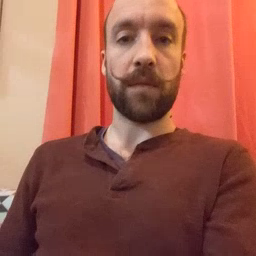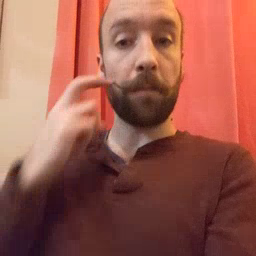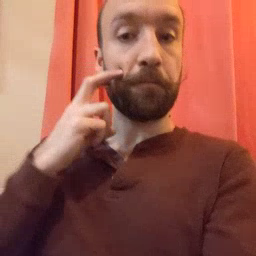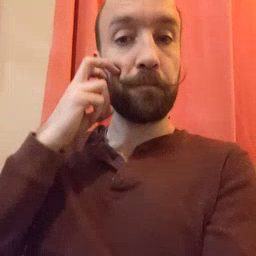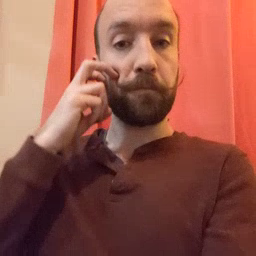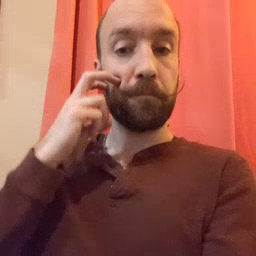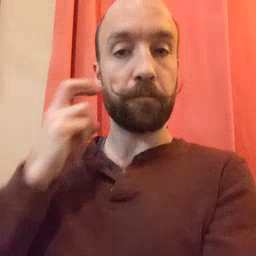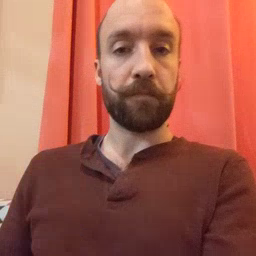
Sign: gum